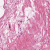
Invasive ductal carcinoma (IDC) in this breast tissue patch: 0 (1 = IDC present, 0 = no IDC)